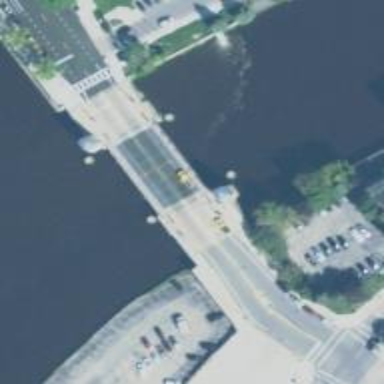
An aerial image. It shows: Movable bridge over footway.